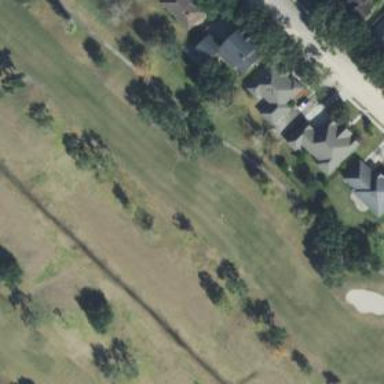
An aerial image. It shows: Scenic golf fairway.